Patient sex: M
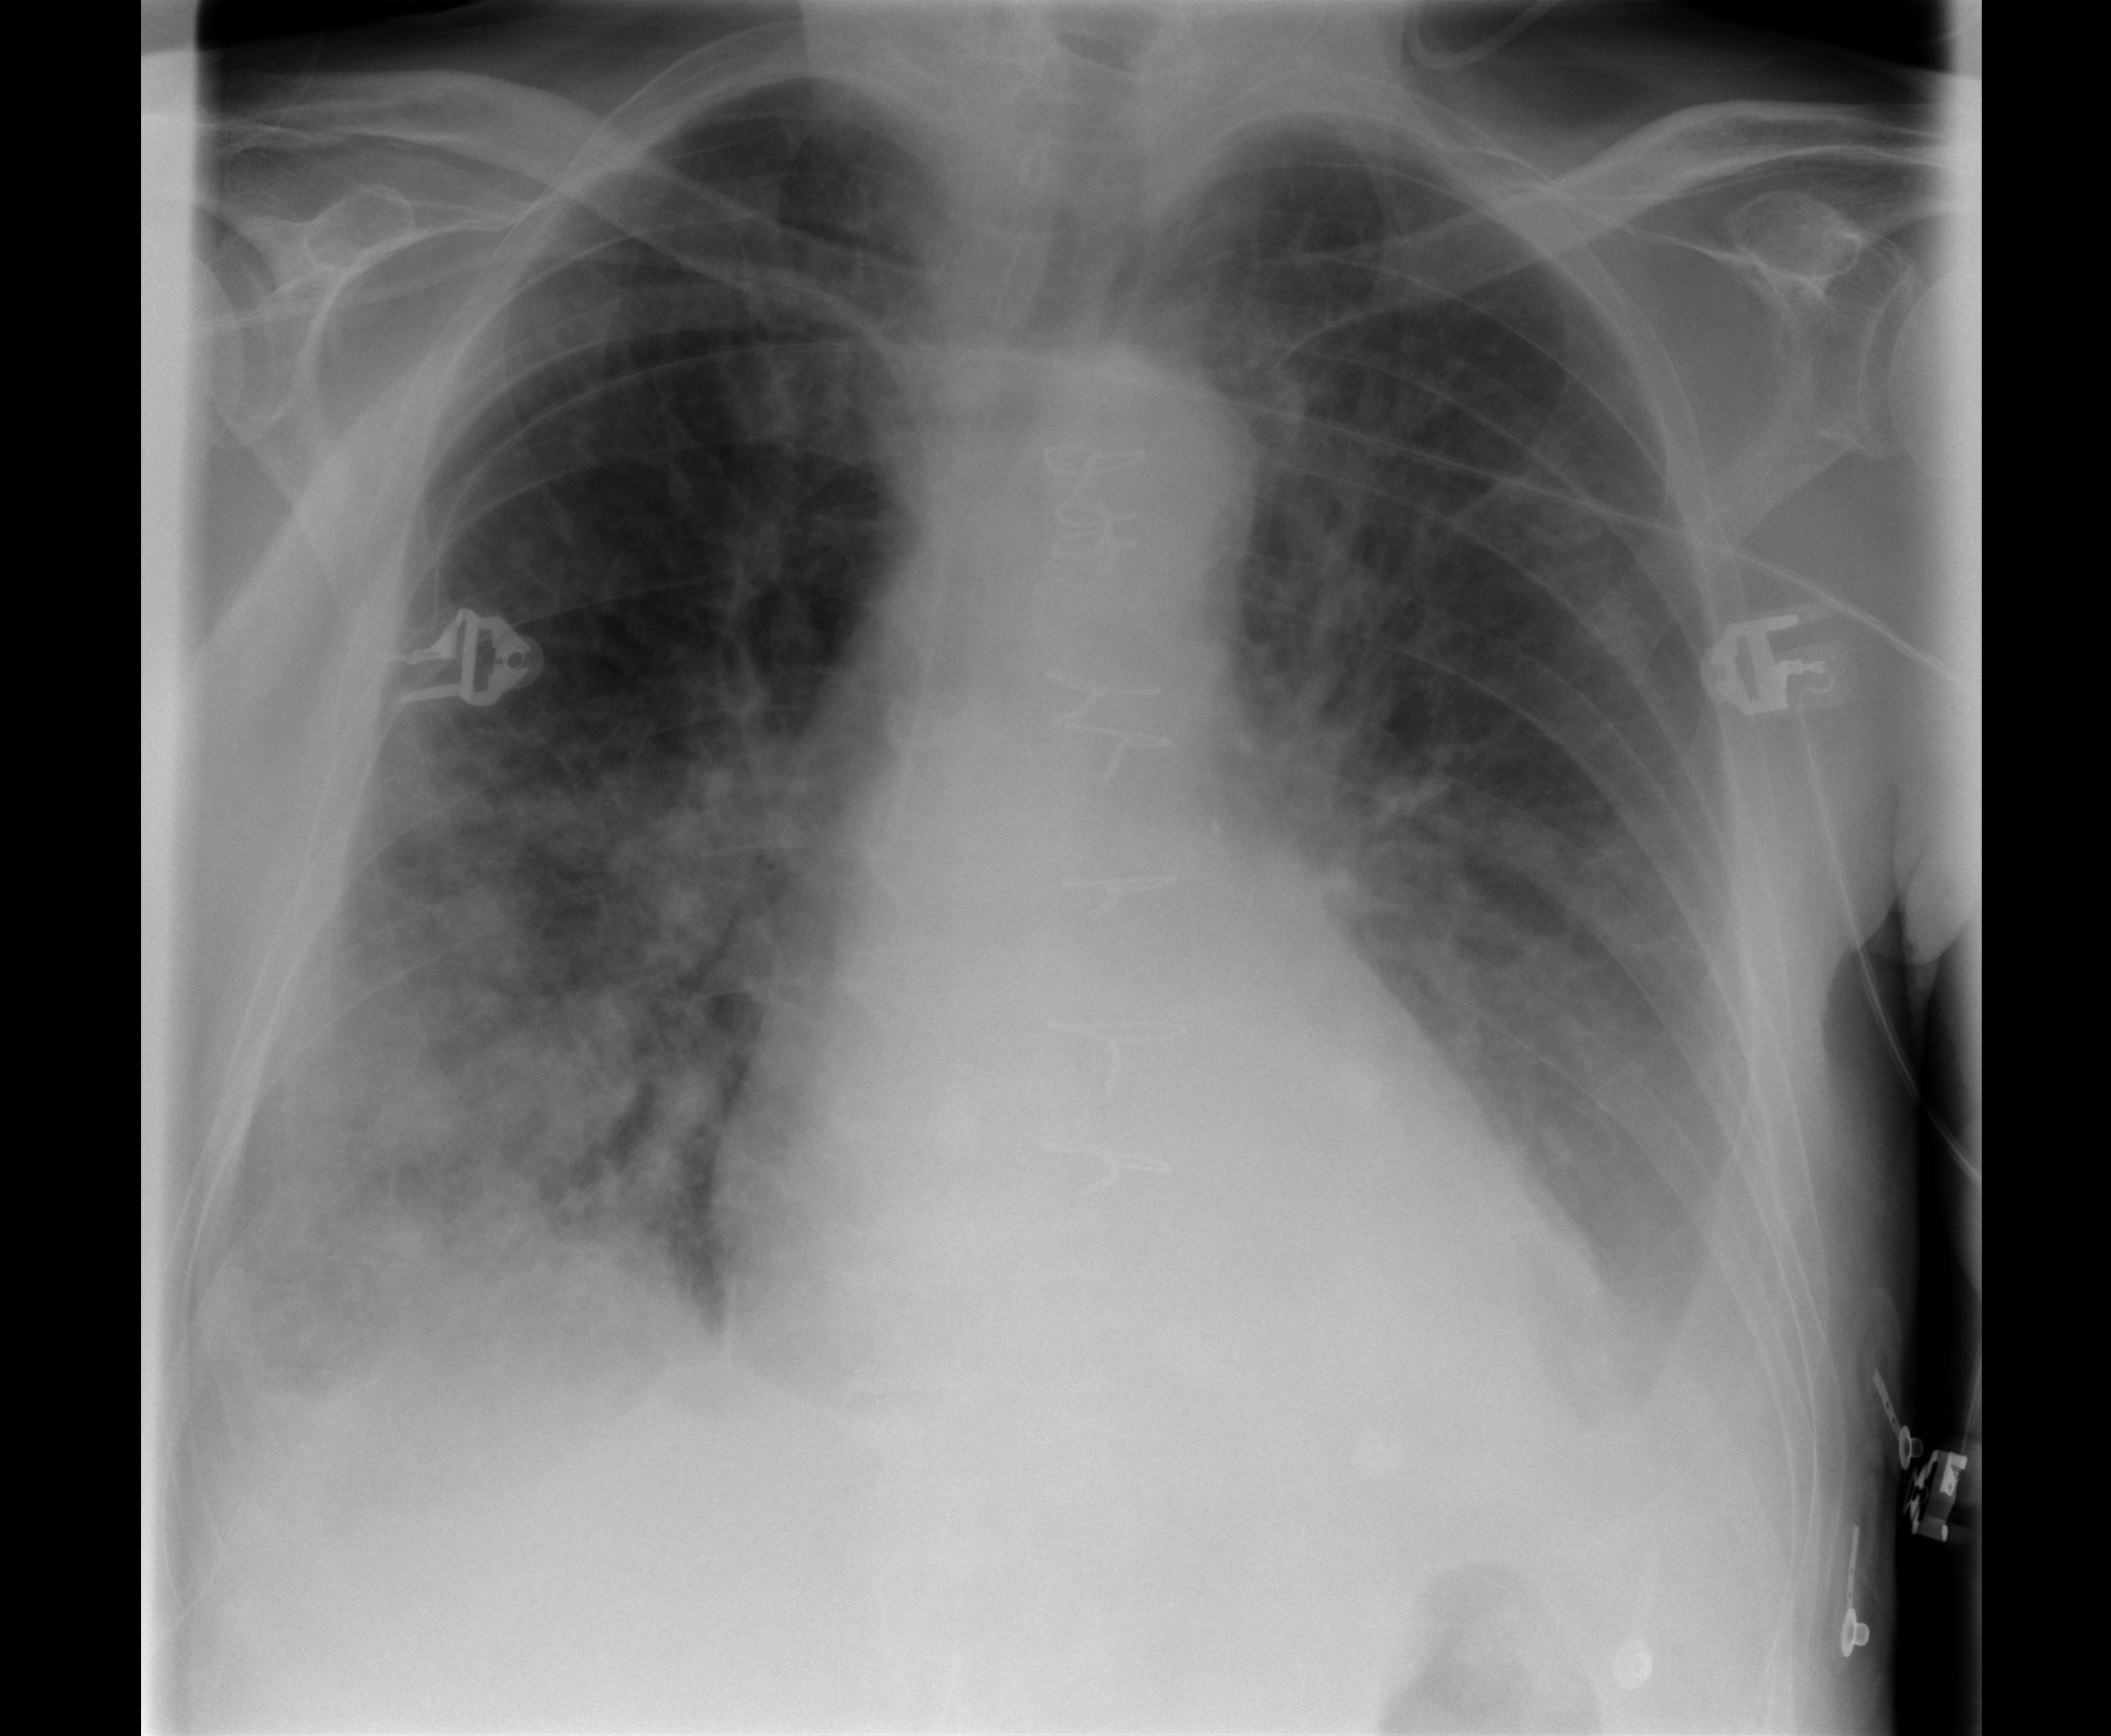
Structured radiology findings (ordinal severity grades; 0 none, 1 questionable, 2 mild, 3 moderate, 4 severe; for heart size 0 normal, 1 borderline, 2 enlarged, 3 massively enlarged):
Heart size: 0
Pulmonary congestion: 2
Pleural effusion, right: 2
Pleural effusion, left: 2
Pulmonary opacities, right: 3
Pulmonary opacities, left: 2
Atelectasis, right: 2
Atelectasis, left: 2